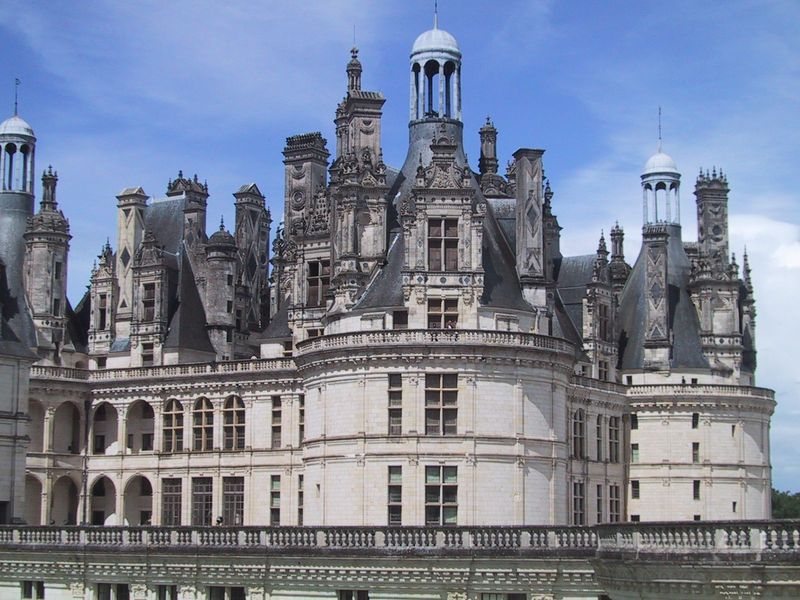
Titel: Schloss von Chambord
Standort: Chambord, Schloß (EU - F); (F Loiretal) (EU - F - Loiretal)
Schlagwörter: blau, himmel, schatten, wolken, menschen, fenster, frankreich, licht, haus, schloss, barock, kamine, turm, balkon, bogen, geländer, foto, sprossen, türmchen, türme, palast, balustrade, helm, reihen, etagen, basilika, loire, grünspan